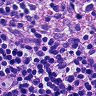
Metastatic tissue present: no